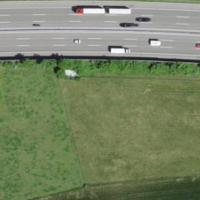
EUNIS habitat code: 57
Species observed at this site:
Milvus migrans